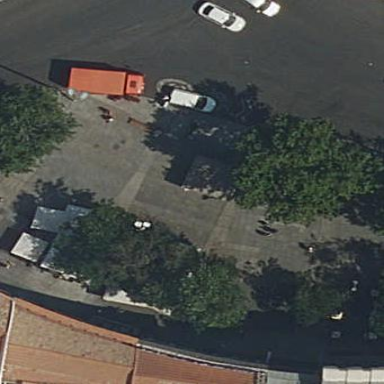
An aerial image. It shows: Square with sidewalk.